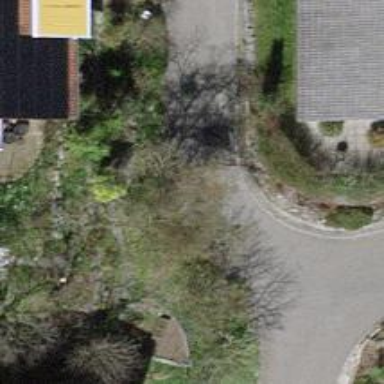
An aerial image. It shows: Residential road with asphalt surface and no sidewalks.